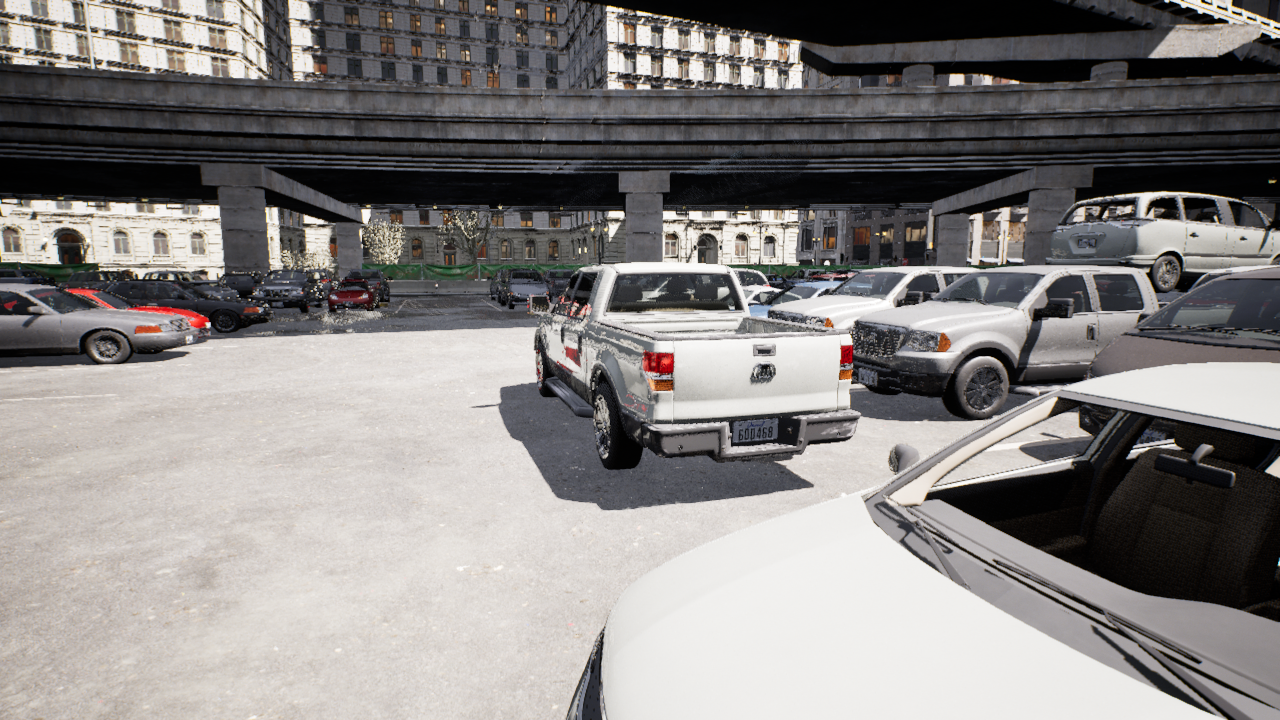
Venue: arterial
Lighting: clear day
Vehicle rig: pickup